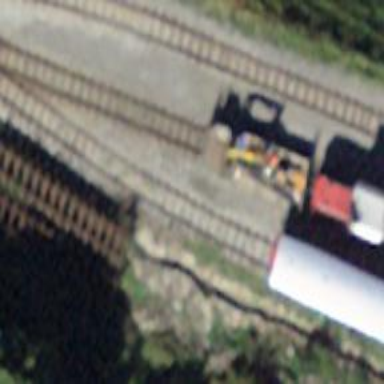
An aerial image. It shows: Preserved narrow-gauge railway yard.